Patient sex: M
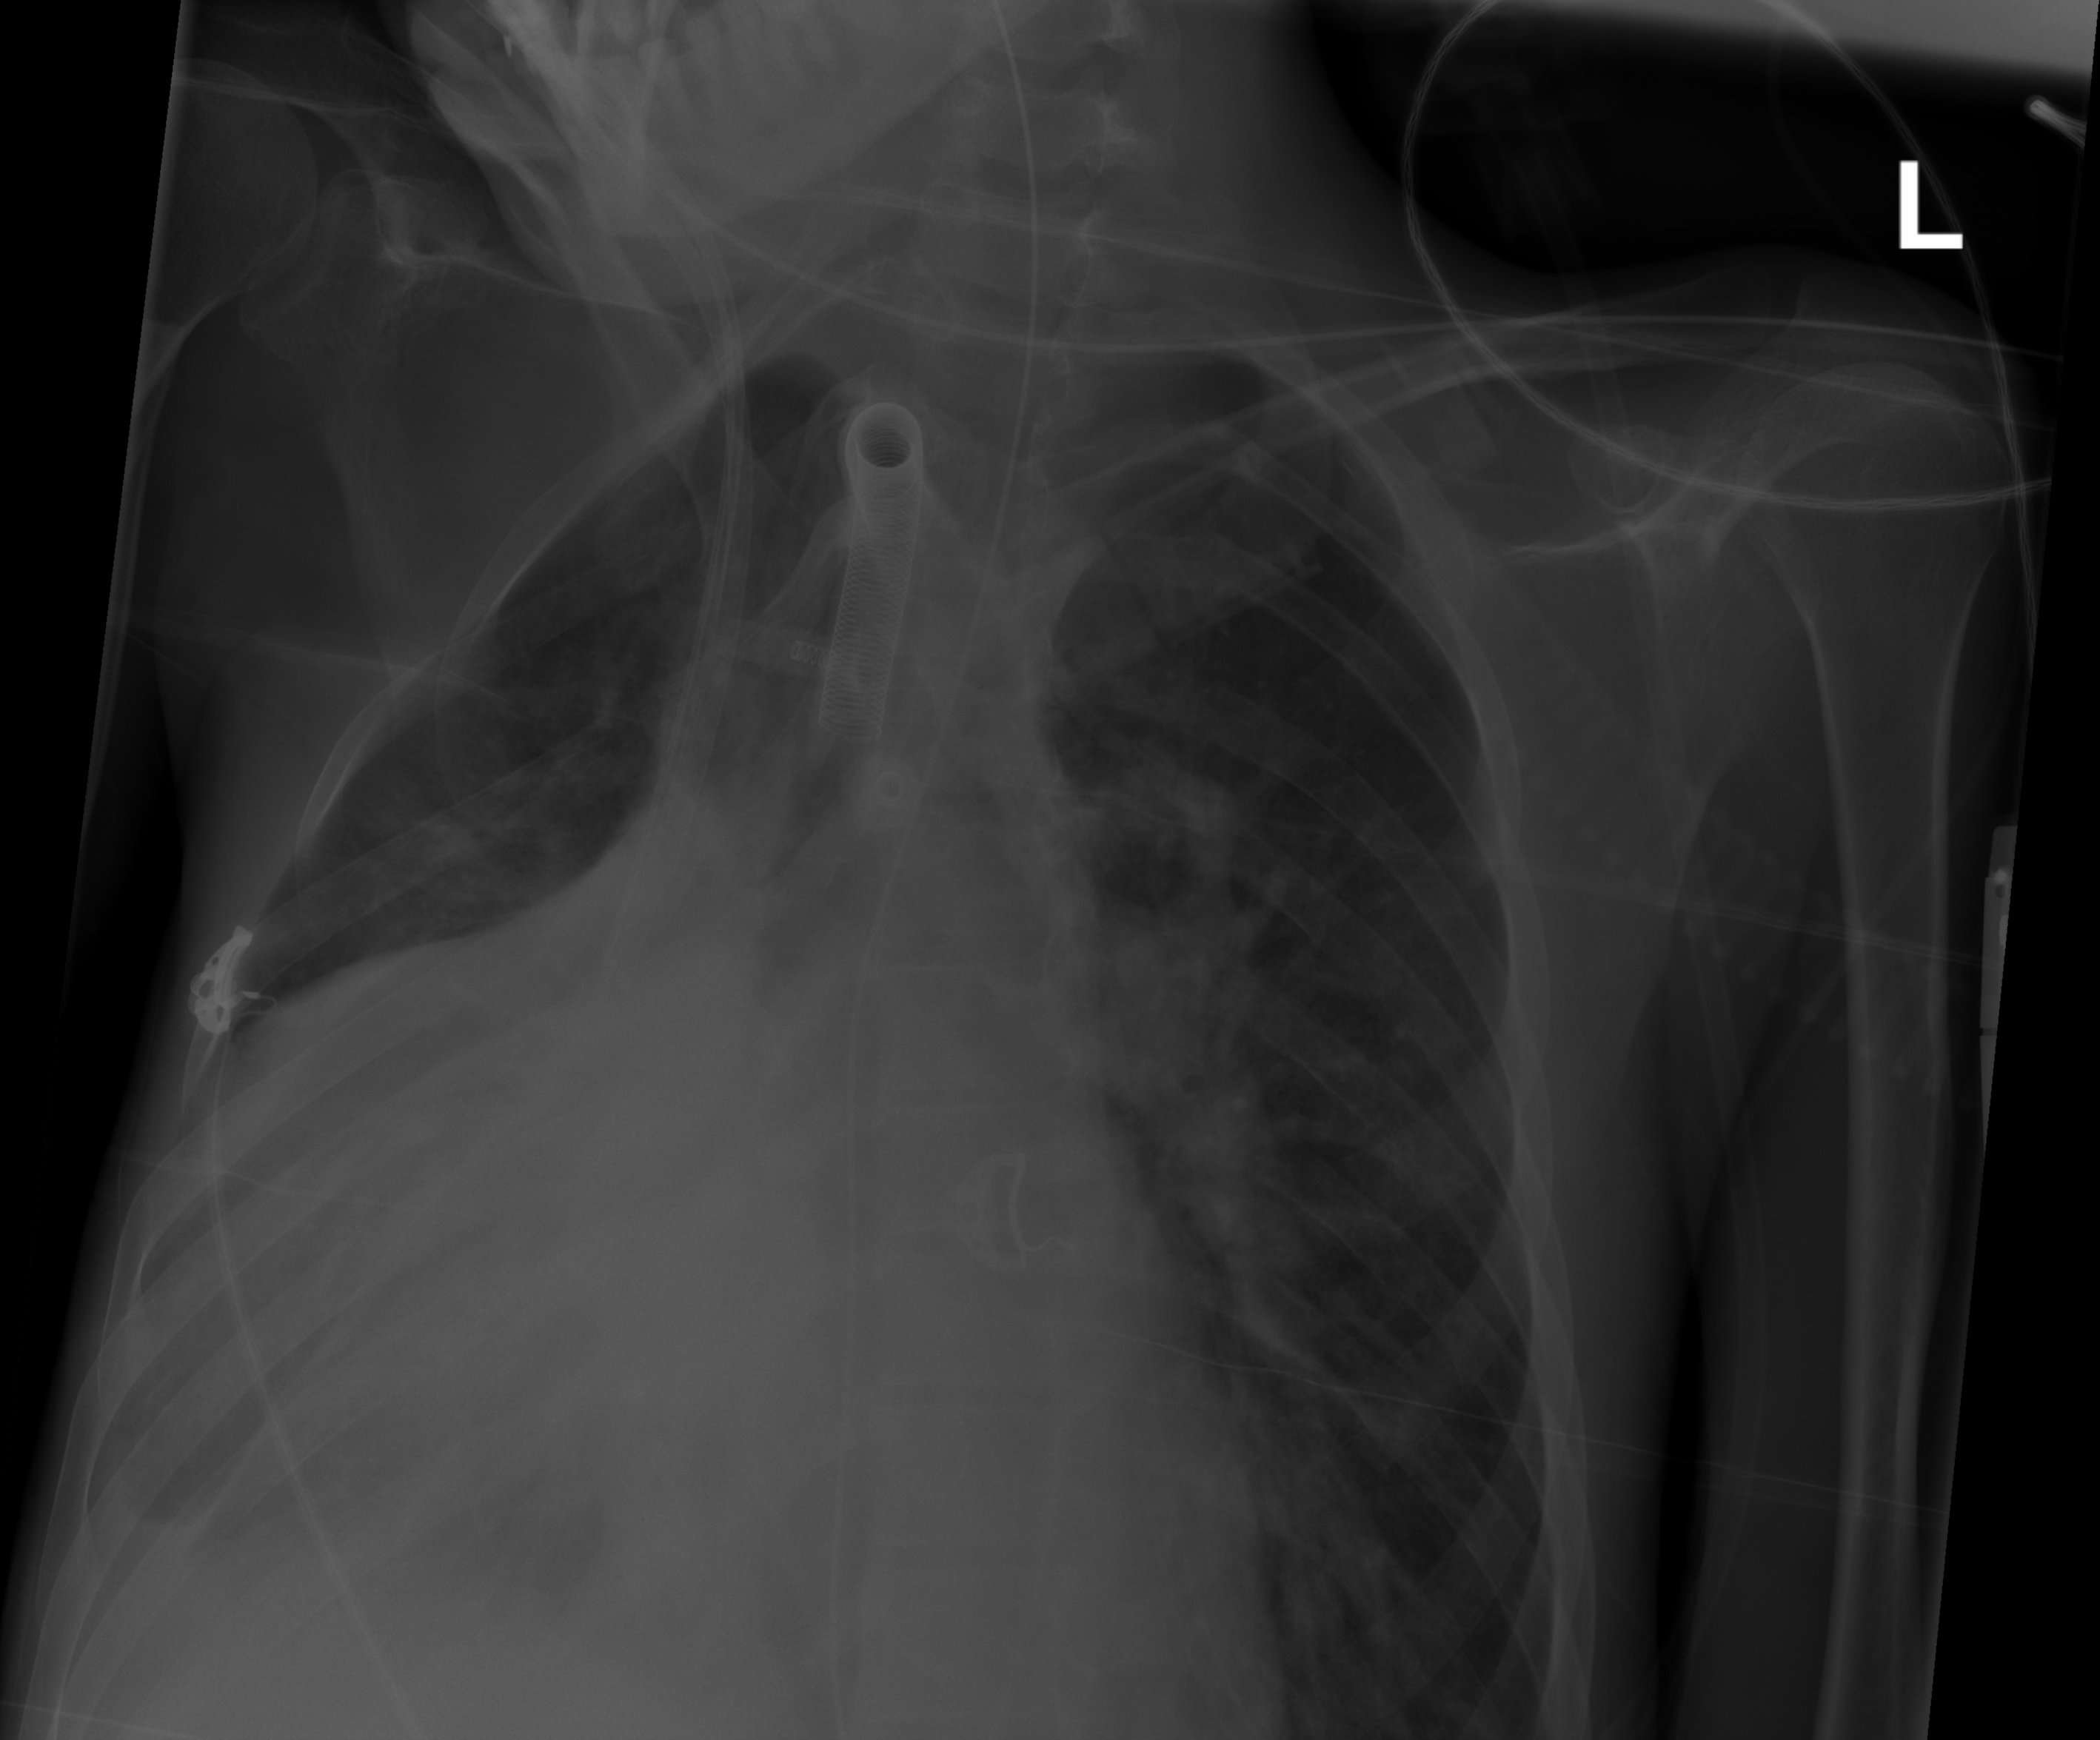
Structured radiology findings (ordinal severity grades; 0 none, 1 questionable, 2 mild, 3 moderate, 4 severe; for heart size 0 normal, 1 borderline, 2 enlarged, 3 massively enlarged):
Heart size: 3
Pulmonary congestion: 2
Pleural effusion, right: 2
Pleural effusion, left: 2
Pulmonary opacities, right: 0
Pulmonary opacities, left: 2
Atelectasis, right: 3
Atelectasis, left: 0